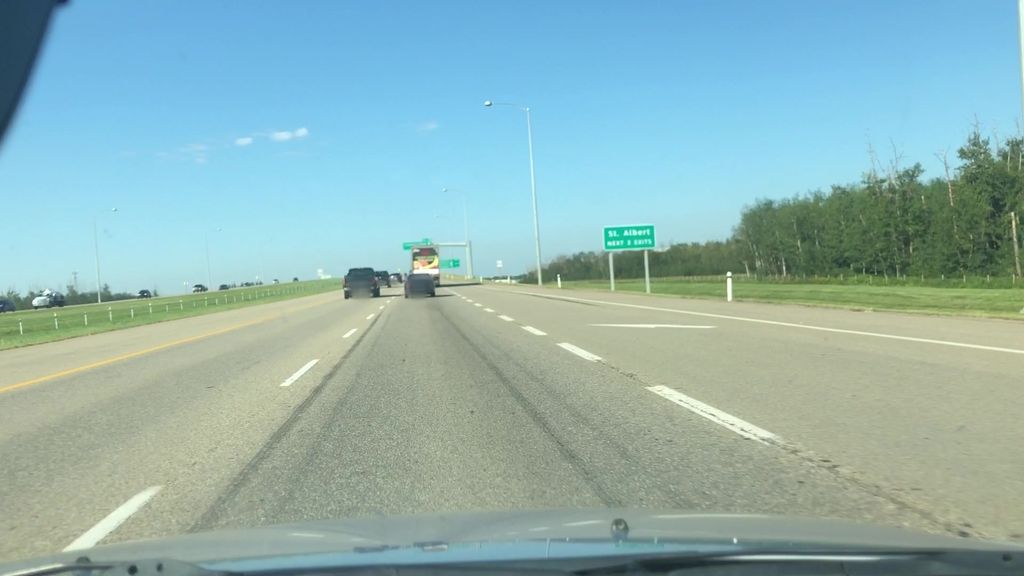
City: edmonton